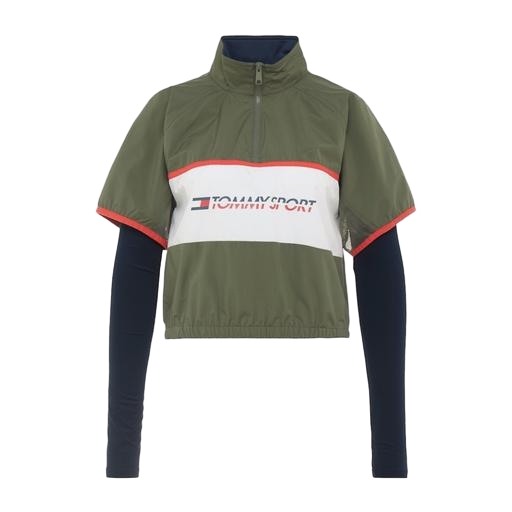
track top, track jacket, green half zip mixed media top, white background